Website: crate-barrel
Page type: customer-info-address
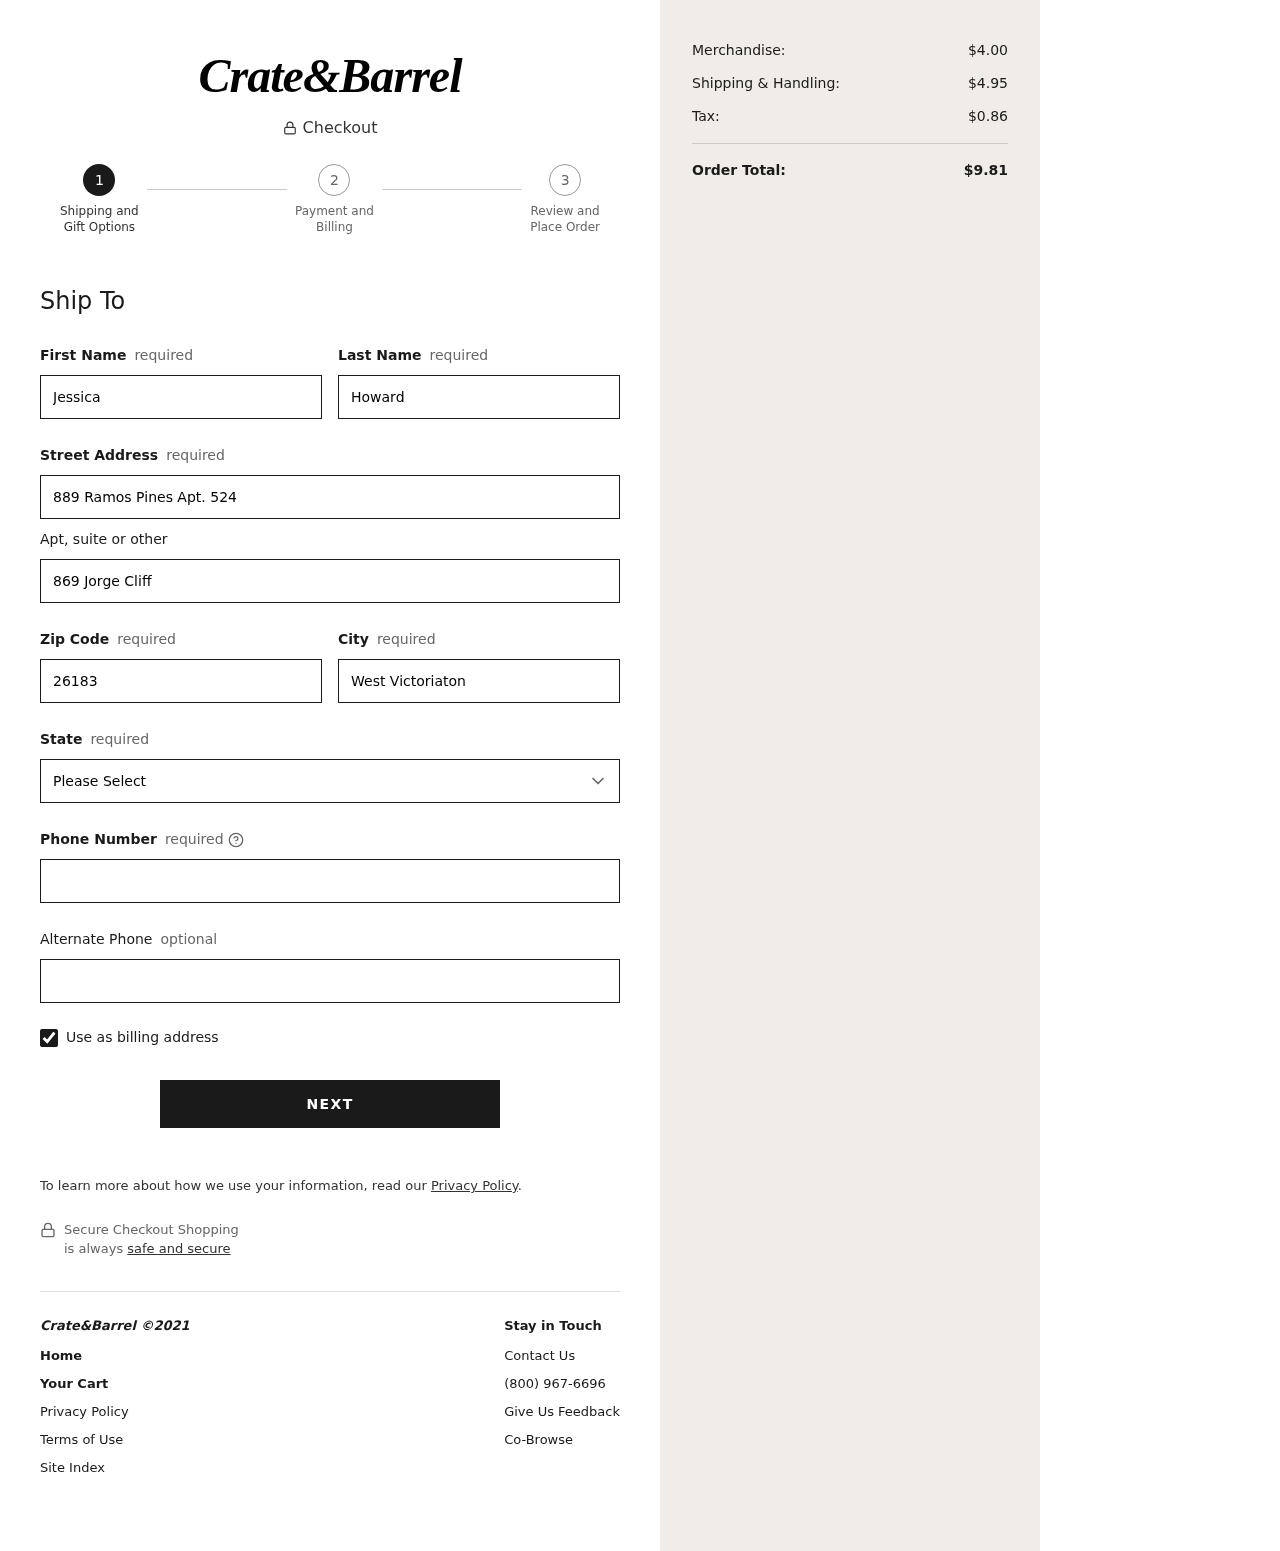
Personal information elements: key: PII_STATE
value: North Dakota
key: PII_FIRSTNAME
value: Jessica
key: PII_LASTNAME
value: Howard
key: PII_STREET
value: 889 Ramos Pines Apt. 524
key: PII_STREET2
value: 869 Jorge Cliff
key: PII_POSTCODE
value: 26183
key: PII_CITY
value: West Victoriaton
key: PII_PHONE
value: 9505098189
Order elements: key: ORDER_SUBTOTAL
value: $4.00
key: ORDER_SHIPPING_COST
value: $4.95
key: ORDER_TAX
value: $0.86
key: ORDER_TOTAL
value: $9.81